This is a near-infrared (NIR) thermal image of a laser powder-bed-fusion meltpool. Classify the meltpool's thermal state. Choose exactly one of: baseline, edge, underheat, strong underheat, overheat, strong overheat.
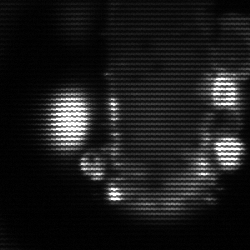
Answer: strong underheat